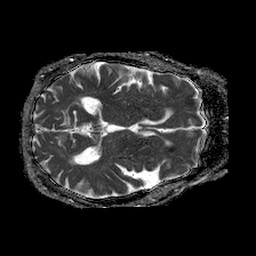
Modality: ADC
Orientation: axial
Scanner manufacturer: philips
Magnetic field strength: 1.5 T
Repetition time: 4.6 s
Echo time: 0.08631 s